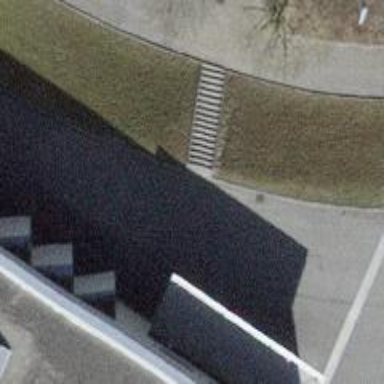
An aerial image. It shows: Paved road with steps.